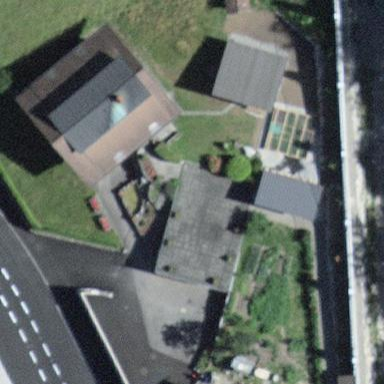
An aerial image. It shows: Garage.